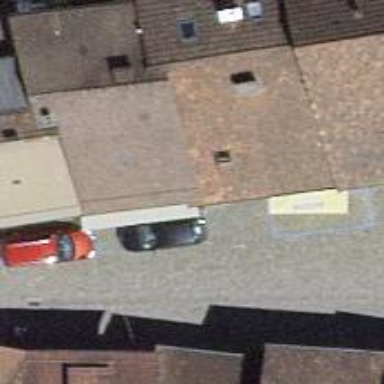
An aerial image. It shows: Restaurant.